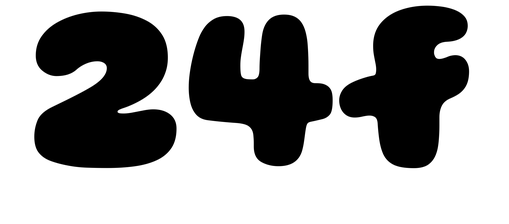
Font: Gluten_Black